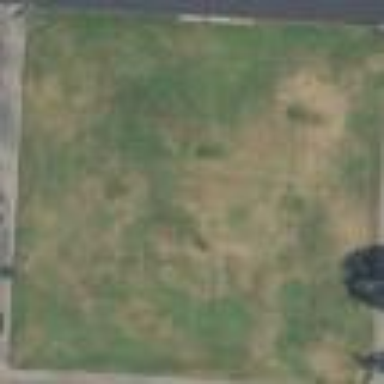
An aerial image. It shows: Area covered with grass.